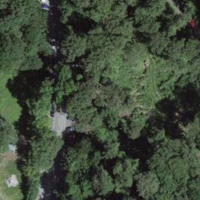
EUNIS habitat code: 53
Species observed at this site:
Impatiens parviflora
Sorbus aucuparia